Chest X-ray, PA view. Patient: 60 years old, sex F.
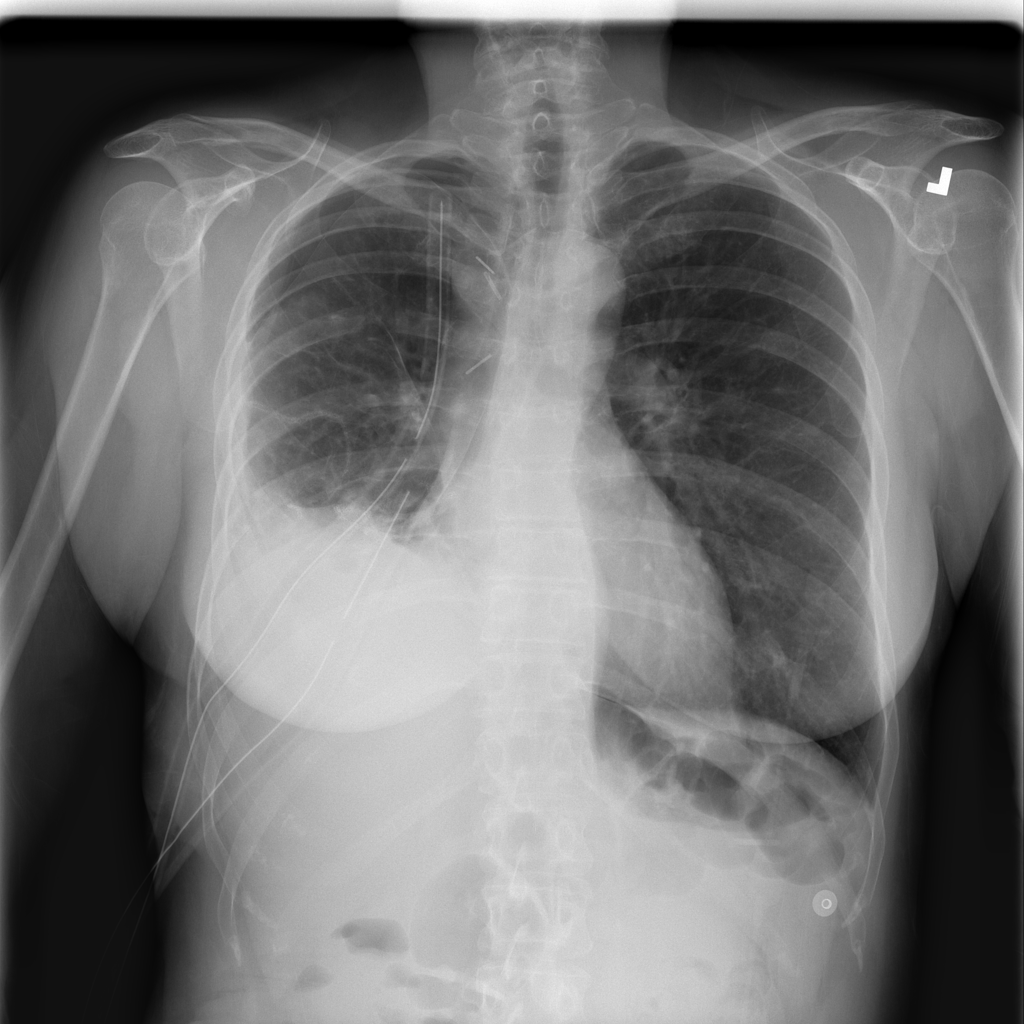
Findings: Pneumothorax